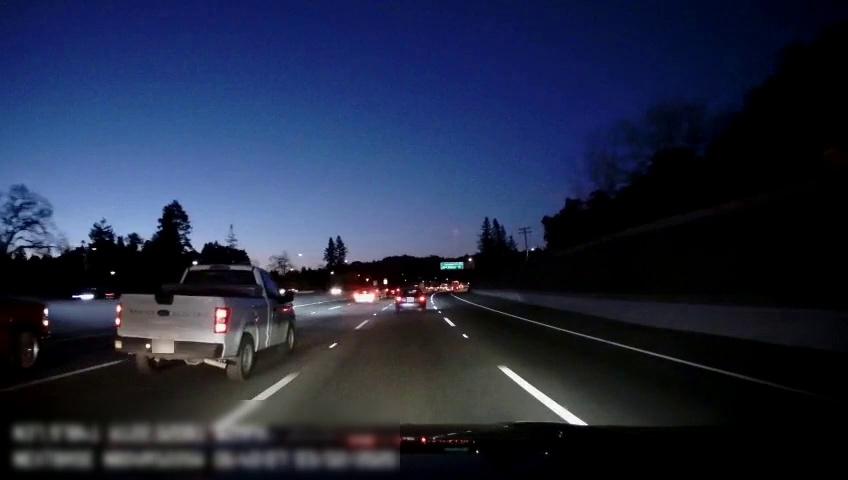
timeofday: Night
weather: Other
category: Drivable Space
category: Vehicles | Car
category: Vehicles | SUV
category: Vehicles | Car
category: Vehicles | Truck
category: Vehicles | SUV
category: Vehicles | Truck
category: Lanes | Alternate Lane
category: Lanes | Alternate Lane
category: Lanes | Current Lane
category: Lanes | Current Lane
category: Lanes | Alternate Lane
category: Traffic | Signs